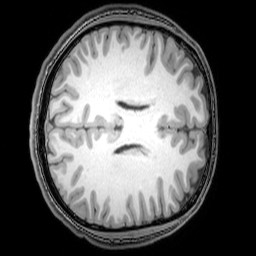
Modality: T1w
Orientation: axial
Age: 21
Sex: male
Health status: healthy
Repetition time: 0.081 s
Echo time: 0.037 s